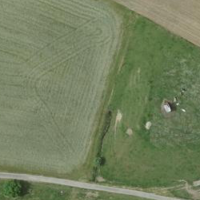
EUNIS habitat code: 52
Species observed at this site:
Draba verna